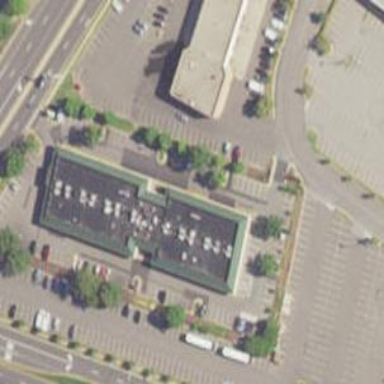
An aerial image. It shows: Car rental facility.